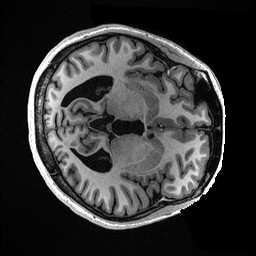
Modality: T1w
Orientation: axial
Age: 25
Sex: female
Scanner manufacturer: ge
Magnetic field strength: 3 T
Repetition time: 0.006952 s
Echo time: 0.00292 s